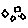
Label: square